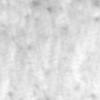
Label: no_change